Chest X-ray. View position: PA
Patient age: 66
Patient sex: F
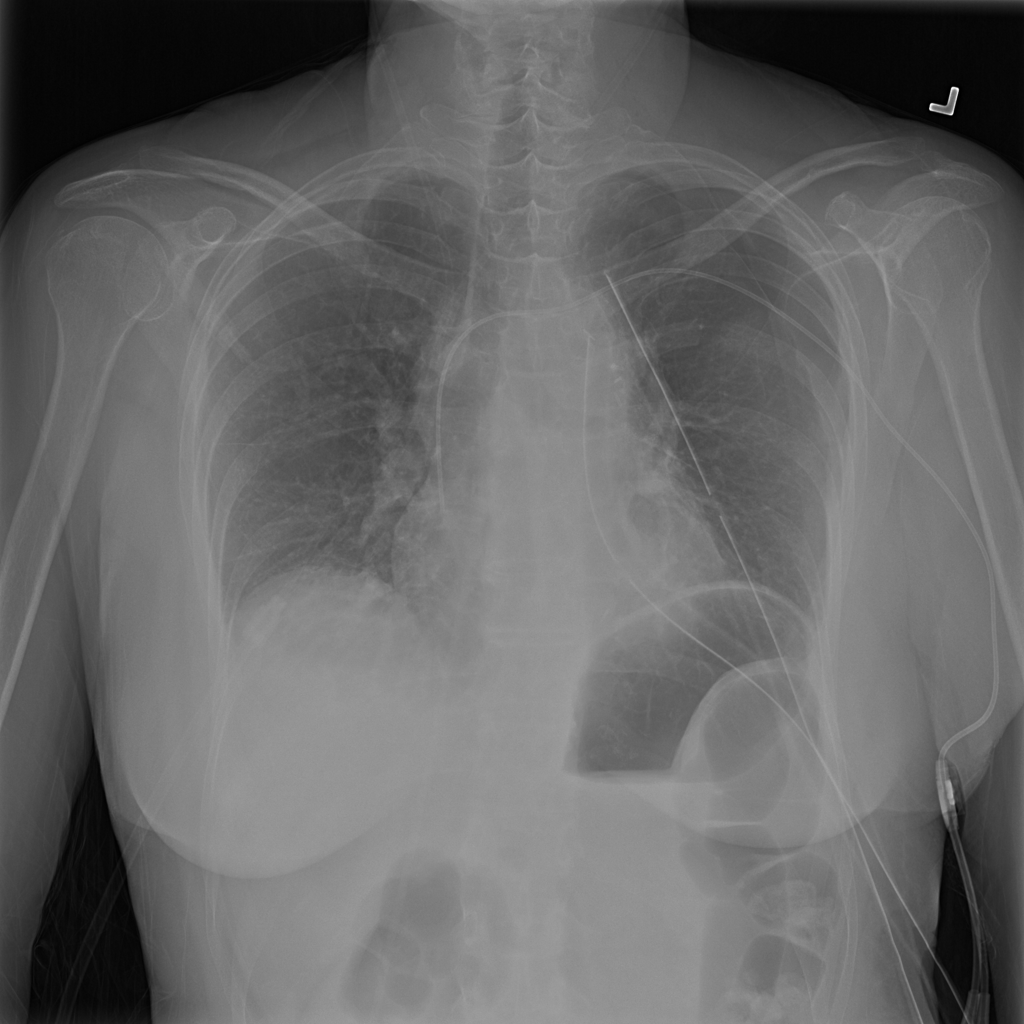
Finding: Pneumothorax